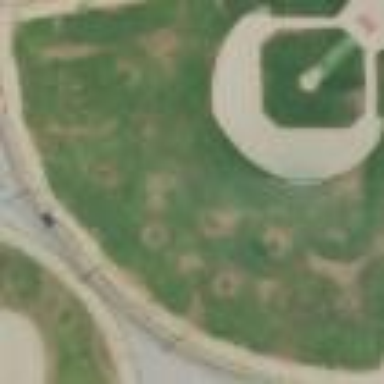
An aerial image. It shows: Baseball pitch for leisure land.